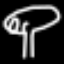
Label: mushroom